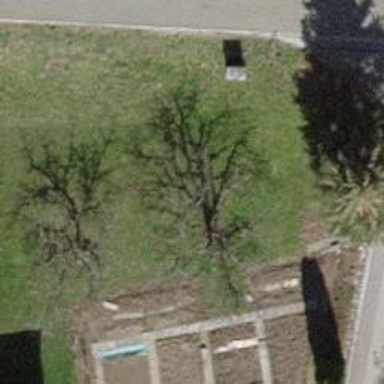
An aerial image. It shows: Urban tree adds touch of nature to the surroundings.